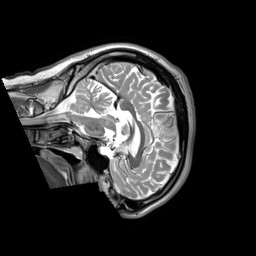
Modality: T2w
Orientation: sagittal
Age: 31
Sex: male
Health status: ill
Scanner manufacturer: siemens
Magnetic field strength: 3 T
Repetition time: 2.8 s
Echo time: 0.326 s